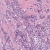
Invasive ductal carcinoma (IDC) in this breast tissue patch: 1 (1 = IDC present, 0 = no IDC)